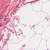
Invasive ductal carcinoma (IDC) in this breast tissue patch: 0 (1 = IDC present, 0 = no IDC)